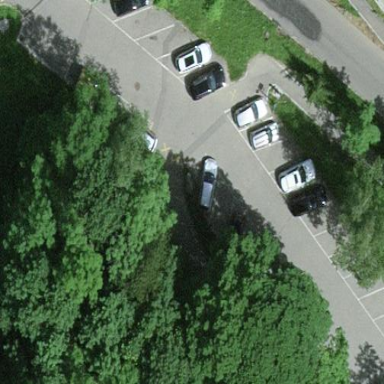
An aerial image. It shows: Parking area with surface.